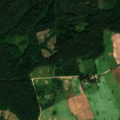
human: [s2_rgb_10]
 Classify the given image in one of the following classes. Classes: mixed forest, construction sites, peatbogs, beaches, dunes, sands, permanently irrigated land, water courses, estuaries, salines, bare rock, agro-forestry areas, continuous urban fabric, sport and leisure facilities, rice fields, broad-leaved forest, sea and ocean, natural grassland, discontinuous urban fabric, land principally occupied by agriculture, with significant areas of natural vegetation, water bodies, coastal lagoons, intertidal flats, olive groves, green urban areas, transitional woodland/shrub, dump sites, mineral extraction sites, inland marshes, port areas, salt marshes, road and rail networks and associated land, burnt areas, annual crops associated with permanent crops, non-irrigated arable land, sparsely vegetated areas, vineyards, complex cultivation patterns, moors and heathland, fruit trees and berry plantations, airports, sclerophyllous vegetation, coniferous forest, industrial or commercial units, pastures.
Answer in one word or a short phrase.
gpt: non-irrigated arable land, complex cultivation patterns, mixed forest, transitional woodland/shrub, water courses